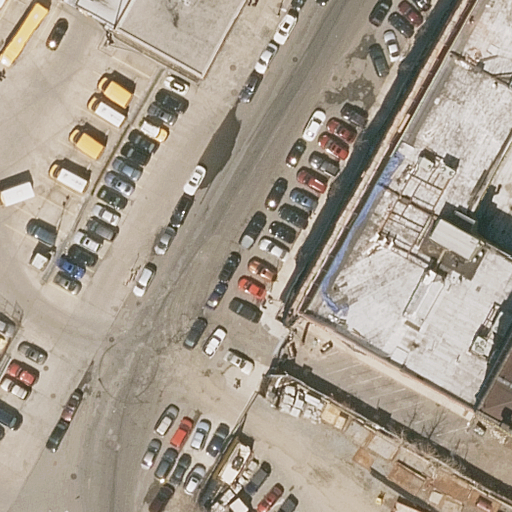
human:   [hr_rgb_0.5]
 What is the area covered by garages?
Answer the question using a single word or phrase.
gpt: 0m2

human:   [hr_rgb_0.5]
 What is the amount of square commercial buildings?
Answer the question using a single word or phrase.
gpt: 0

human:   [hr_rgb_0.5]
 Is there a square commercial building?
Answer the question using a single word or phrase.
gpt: no

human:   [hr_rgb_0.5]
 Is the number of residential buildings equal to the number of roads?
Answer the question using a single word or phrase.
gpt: no

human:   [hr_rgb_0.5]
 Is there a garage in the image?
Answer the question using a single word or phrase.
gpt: no

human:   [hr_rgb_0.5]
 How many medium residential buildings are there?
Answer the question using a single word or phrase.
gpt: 1

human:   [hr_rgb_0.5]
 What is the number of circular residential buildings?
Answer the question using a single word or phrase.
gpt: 0

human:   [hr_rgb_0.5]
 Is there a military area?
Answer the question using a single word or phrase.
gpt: no

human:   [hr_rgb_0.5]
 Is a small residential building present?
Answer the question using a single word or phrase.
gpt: no

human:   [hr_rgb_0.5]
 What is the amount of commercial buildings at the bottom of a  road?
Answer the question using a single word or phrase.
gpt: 0

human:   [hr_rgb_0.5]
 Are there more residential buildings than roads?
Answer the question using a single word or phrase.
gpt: no

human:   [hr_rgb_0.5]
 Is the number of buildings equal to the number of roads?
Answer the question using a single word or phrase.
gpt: no

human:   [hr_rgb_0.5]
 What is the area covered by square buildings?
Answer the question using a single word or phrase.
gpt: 0m2

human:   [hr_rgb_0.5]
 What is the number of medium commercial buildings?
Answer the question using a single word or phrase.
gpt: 0

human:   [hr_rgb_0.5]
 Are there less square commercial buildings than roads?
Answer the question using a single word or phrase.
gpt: yes

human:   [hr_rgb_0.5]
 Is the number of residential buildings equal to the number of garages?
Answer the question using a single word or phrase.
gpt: no

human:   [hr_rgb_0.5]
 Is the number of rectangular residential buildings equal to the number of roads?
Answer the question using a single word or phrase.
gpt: no

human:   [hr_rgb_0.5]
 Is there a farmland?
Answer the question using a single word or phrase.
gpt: no

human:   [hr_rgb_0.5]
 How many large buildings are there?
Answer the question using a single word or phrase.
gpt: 2

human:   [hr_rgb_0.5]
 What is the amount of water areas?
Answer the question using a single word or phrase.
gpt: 0

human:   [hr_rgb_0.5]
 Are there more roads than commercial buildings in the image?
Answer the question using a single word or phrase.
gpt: yes

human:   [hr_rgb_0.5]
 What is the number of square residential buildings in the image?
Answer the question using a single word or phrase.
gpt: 0

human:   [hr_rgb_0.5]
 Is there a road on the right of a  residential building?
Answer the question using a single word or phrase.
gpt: yes

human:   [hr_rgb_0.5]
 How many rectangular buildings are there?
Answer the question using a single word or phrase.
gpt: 2

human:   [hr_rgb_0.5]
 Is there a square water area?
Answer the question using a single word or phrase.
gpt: no

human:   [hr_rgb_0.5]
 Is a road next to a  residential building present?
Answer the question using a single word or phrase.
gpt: yes

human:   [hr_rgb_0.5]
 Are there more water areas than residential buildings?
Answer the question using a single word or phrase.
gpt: no

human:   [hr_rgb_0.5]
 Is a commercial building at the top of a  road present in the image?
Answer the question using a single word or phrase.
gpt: no

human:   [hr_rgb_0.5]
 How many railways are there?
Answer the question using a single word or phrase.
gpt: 0

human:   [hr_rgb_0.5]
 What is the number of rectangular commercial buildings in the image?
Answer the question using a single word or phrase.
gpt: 0

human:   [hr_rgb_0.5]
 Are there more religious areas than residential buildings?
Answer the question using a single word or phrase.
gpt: no

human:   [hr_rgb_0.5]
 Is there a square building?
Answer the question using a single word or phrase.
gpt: no

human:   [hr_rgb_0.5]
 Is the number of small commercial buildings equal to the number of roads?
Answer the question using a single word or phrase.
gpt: no

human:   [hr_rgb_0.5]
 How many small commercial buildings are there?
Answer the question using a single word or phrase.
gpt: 0

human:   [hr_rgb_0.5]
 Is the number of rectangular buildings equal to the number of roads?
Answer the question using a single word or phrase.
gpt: no

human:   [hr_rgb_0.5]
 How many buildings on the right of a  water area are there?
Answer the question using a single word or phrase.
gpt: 0